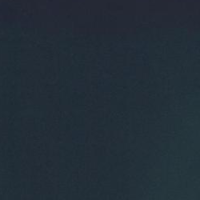
EUNIS habitat code: 14
Species observed at this site:
Sagittaria latifolia